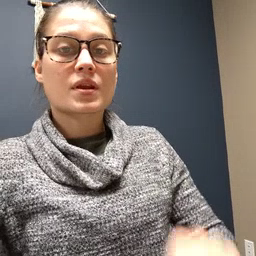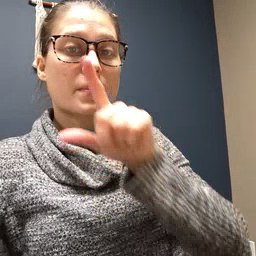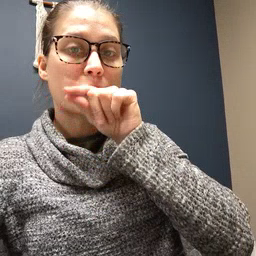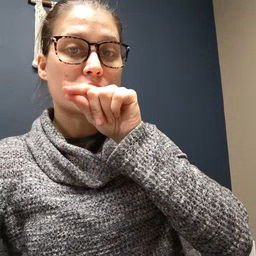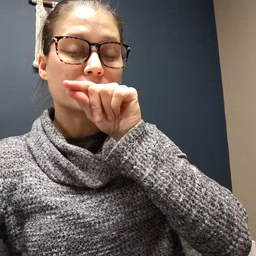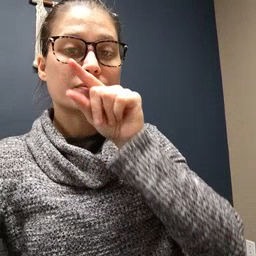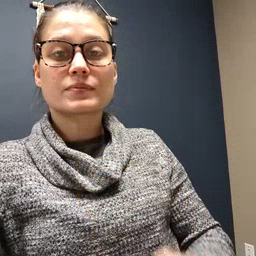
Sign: bird